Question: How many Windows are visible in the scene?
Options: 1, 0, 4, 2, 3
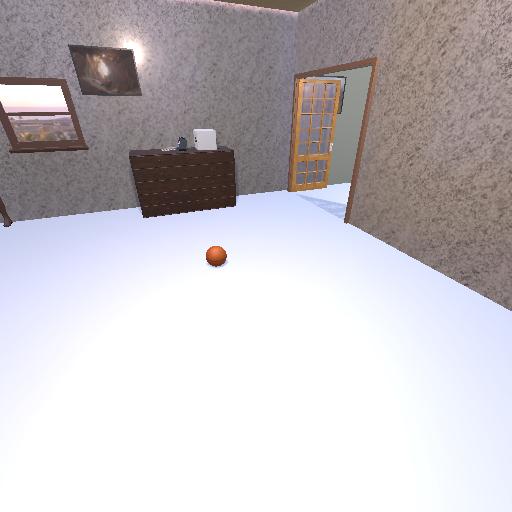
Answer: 1